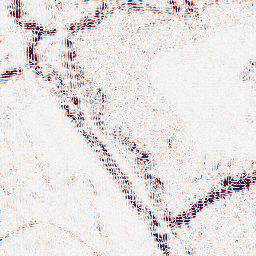
Category: wavelet
Decomposition family: wavelet_dwt
Decomposition parameters: wavelet: sym4
level: 2
Upsampling method: sinc_blackman
Upsampling parameters: scale: 4
kernel_size: 8
Upsampling scale: 4